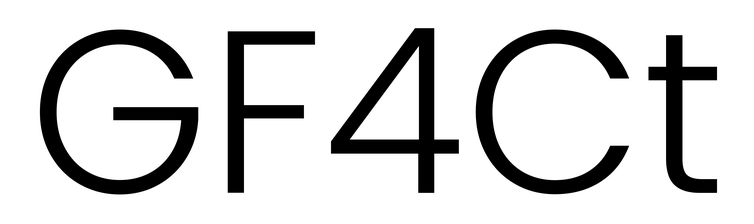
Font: Poppins-Light